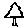
Label: tree